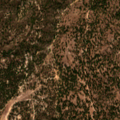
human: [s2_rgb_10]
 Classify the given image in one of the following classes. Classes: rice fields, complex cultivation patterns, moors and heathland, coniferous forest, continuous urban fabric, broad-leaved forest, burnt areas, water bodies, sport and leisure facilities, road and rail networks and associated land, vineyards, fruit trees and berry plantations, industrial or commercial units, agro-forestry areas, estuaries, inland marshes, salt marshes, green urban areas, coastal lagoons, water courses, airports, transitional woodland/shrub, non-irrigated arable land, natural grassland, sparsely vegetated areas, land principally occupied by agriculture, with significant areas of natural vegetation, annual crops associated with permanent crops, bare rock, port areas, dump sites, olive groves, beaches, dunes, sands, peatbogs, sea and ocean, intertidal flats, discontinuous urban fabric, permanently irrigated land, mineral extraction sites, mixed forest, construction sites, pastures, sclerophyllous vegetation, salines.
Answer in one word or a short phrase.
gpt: agro-forestry areas, broad-leaved forest, mixed forest